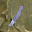
Label: 1